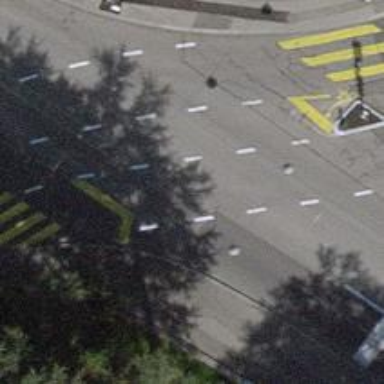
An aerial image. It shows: Road with traffic signals.